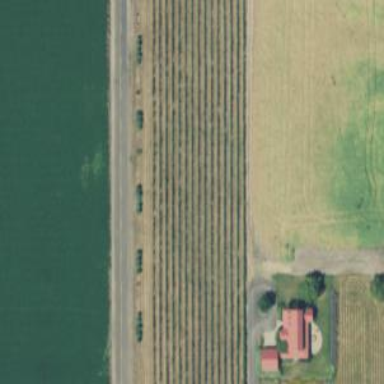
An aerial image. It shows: Vineyard.